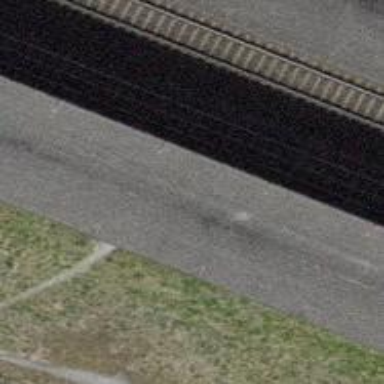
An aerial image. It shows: Footway on asphalt surface passing through tunnel.